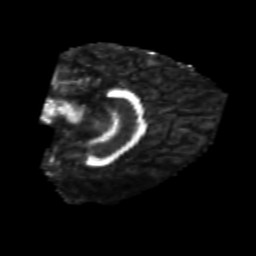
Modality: FA
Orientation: sagittal
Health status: healthy
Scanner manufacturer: philips
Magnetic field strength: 3 T
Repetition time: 6.964 s
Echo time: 0.092 s